Question: The Google Apps Script guide below implies that header text can be colored.
When I try using some HTML tags (such as '<span color>'), any of them actually worked.
Which tag should I use to implement this?

The following is my code to implement the section header. The '<b>' tag pair works, but any attempts I made to apply color failed.
'''
CardService.newCardBuilder()
.addSection(
CardService.newCardSection()
.setHeader('<b>header text</b>')
)
.build();
'''
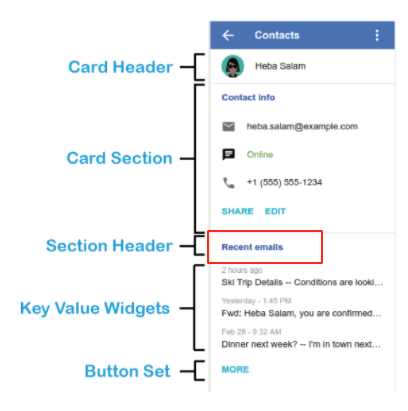
Answer: The Google Apps Script Card reference doesn't include much about how to handle the Card design but the Google Workspace Add-ons site points to use the <URL>.
Regarding the use of HTML the supported tags only a few. To assing a font color use something like this:
'''
CardService.newCardBuilder()
.addSection(
CardService.newCardSection()
.setHeader('<font color="#ea9999">header text</font>')
)
.build();
'''
References
- <URL>
Resources
- <URL>